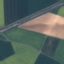
Label: Highway